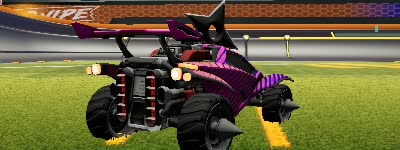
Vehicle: octane